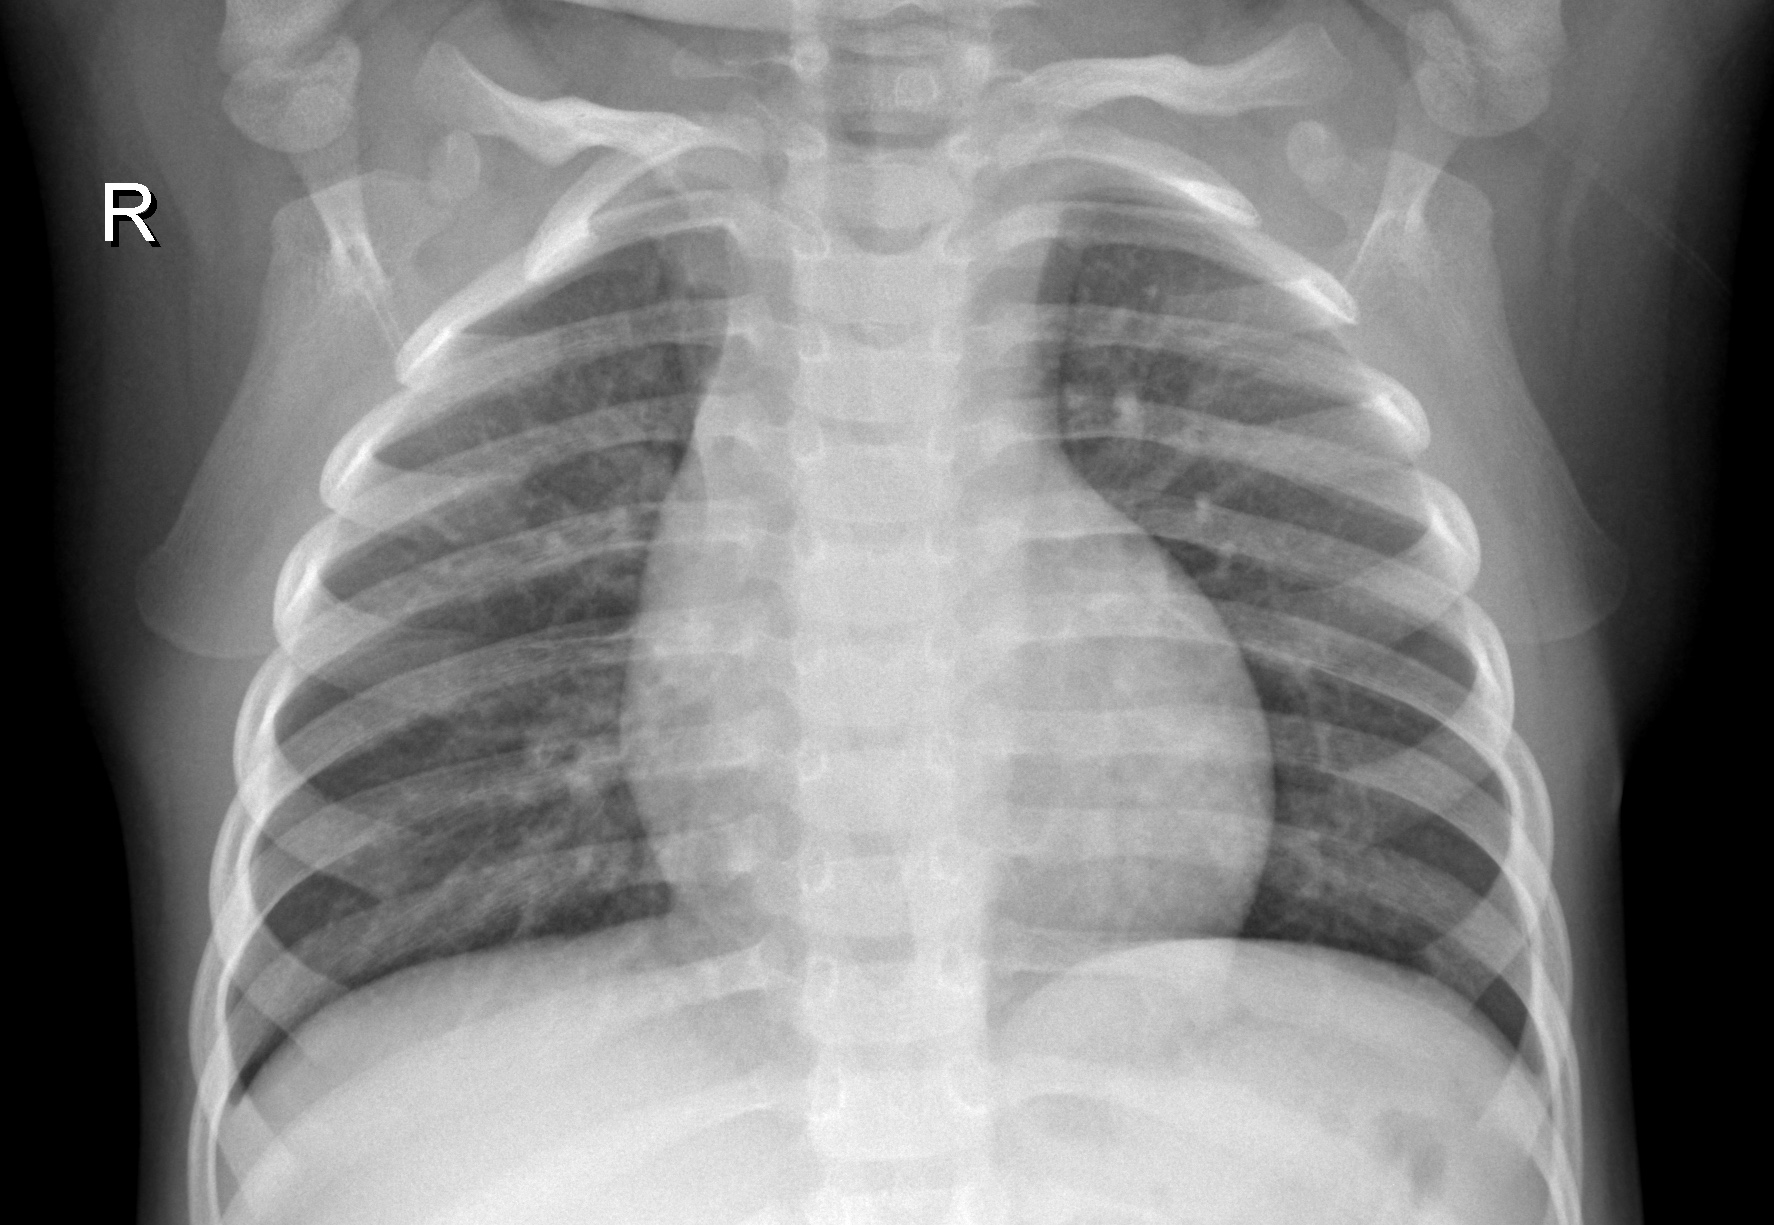
Diagnosis: NORMAL